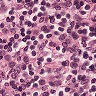
Metastatic tissue present: no